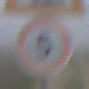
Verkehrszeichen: Geschwindigkeit5
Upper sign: Bahnuebergang
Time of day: MorningAfternoon
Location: Outdoor (RoadRail)
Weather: Overcast
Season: NotSpecified
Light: Natural